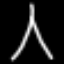
Label: The Eiffel Tower